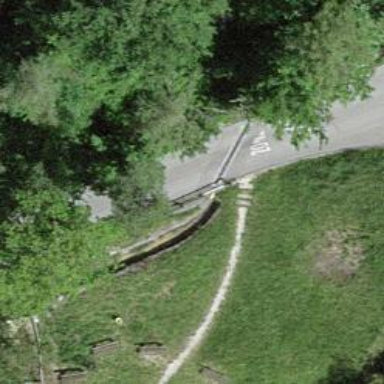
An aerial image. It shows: Culvert tunnel.